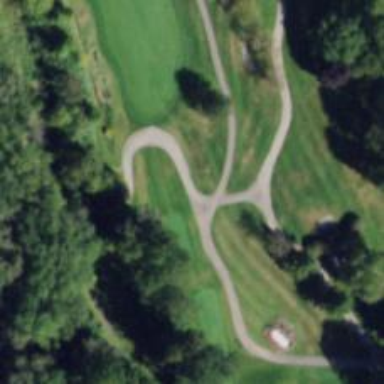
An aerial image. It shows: Path for both road and golf.